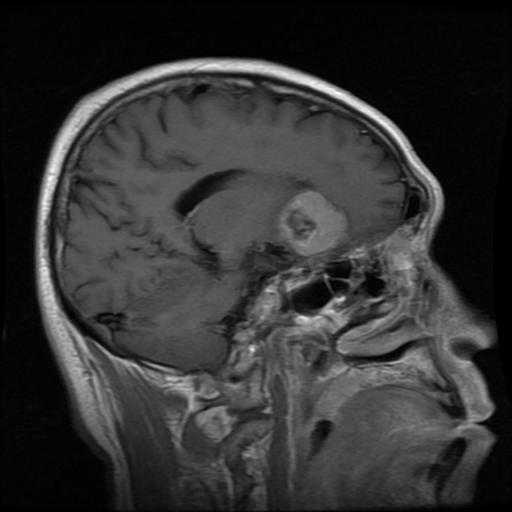
Label: meningioma